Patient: sex M, age 30
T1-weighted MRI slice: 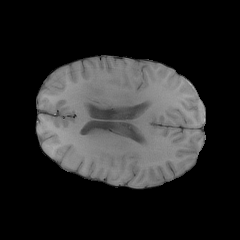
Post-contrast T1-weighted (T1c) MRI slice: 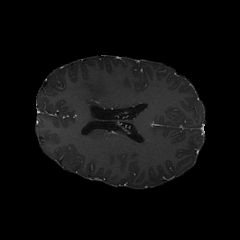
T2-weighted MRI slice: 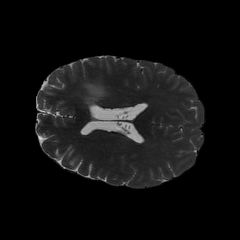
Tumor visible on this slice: yes
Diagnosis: Astrocytoma, IDH-mutant
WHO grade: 3